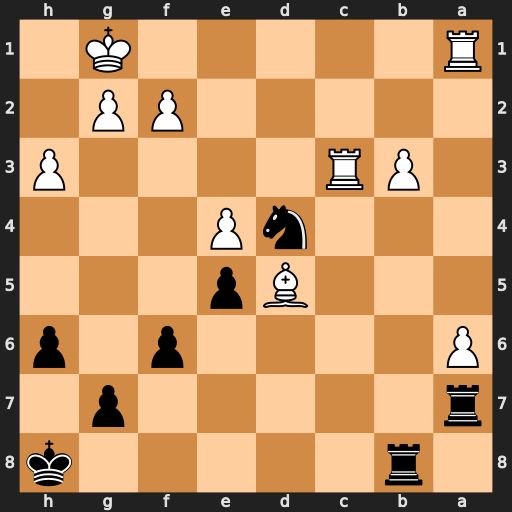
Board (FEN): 1r5k/r5p1/P4p1p/3Bp3/3nP3/1PR4P/5PP1/R5K1
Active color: b
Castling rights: -
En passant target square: -
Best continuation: Ne2+ Kh2 Nxc3